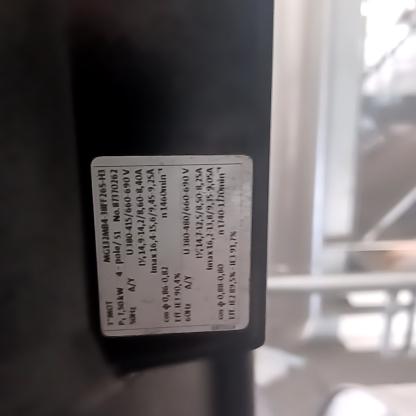
Klasa: tabliczka-znamionowa